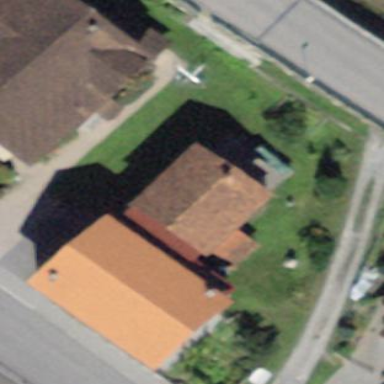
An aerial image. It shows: Simple house.